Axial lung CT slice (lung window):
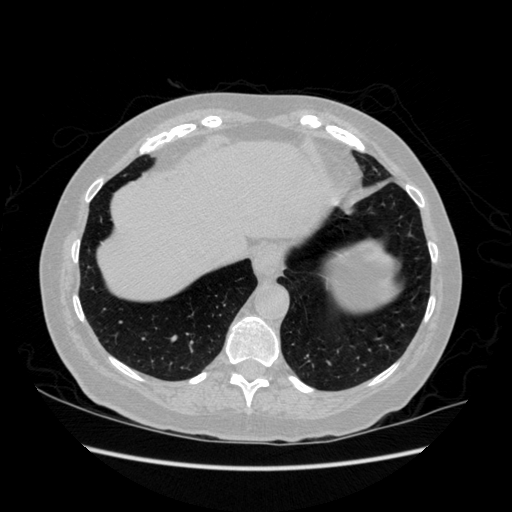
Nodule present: no